Interaction volume radius: 10 \u00c5
Interaction volume height: 10 \u00c5
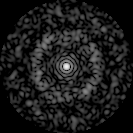
Disorder parameter: 0.822